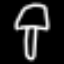
Label: mushroom